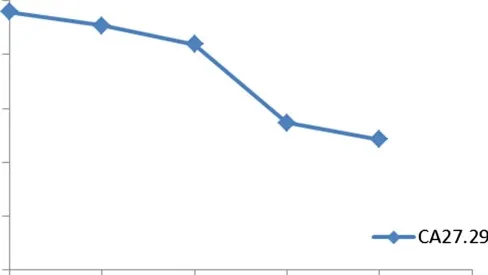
Graphical representation of tumor marker and alkaline phosphatase over time. Tumor marker CA 27-29 levels after each treatment with radium-223 (Ra-223) dichloride.
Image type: chart (chart)